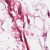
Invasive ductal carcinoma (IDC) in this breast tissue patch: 0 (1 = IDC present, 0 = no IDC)